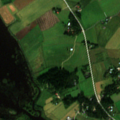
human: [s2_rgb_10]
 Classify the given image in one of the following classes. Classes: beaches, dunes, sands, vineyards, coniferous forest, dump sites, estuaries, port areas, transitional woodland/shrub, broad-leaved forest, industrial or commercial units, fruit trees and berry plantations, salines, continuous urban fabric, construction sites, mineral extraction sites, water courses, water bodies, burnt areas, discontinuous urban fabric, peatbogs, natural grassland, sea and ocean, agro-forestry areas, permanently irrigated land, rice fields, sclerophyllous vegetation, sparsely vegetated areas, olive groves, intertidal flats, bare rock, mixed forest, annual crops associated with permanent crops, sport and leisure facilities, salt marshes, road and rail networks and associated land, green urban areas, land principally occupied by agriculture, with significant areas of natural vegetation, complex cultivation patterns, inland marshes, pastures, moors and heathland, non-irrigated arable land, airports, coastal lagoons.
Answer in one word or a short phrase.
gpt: non-irrigated arable land, water bodies